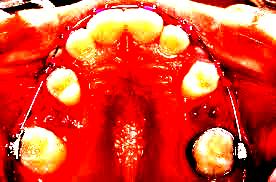
Condition: hypodontia